Interaction volume radius: 5 \u00c5
Interaction volume height: 10 \u00c5
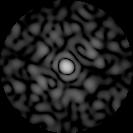
Disorder parameter: 0.835